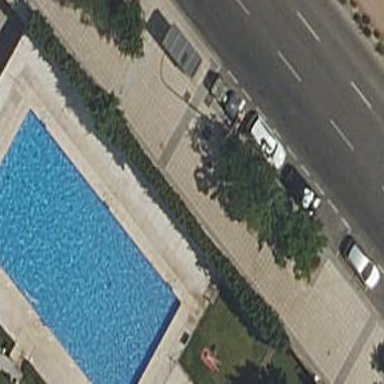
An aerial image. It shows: Swimming pool located in leisure land.